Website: macys
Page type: account-selection
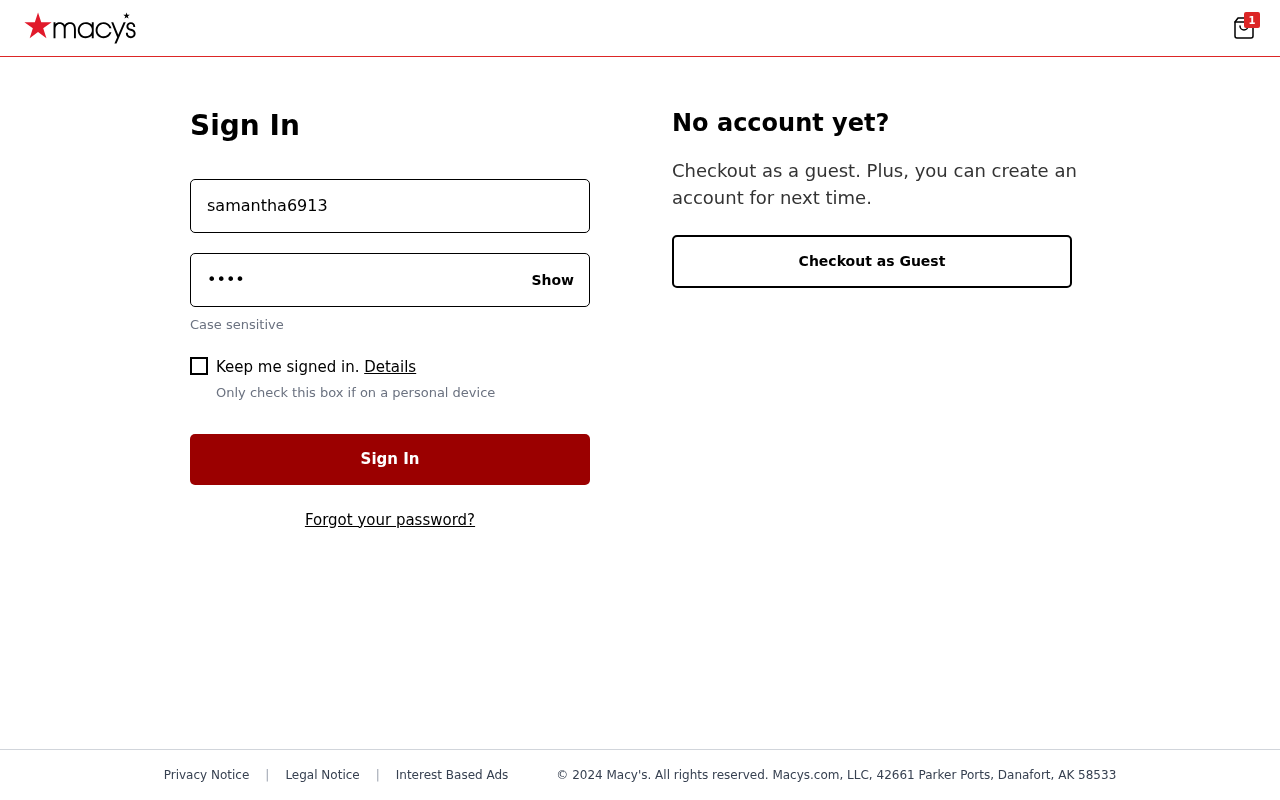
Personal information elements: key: PII_LOGIN_USERNAME
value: samantha6913
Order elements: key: ORDER_NUM_ITEMS
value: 1